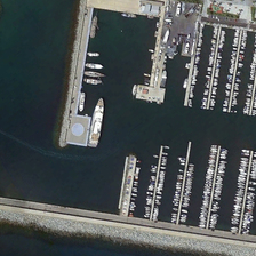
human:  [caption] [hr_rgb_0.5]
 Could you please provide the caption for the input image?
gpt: There are many white ships in the harbor.

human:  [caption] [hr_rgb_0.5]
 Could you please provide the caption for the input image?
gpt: A lot of gray roof houses were built around the harbor.

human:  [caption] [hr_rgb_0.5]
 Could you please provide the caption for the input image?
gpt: There are many white ships in this port.

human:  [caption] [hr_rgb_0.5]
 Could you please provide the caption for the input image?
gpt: Many grey roofed houses have been built around the port.

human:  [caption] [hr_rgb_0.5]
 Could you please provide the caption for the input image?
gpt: a lot of grey roof houses were built around the harbor.